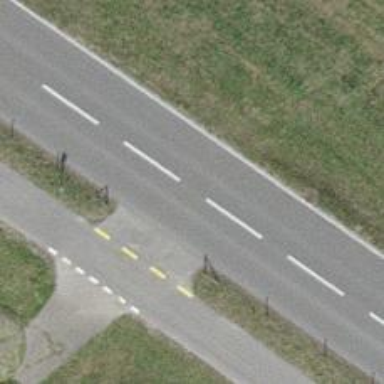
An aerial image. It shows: Cycleway.